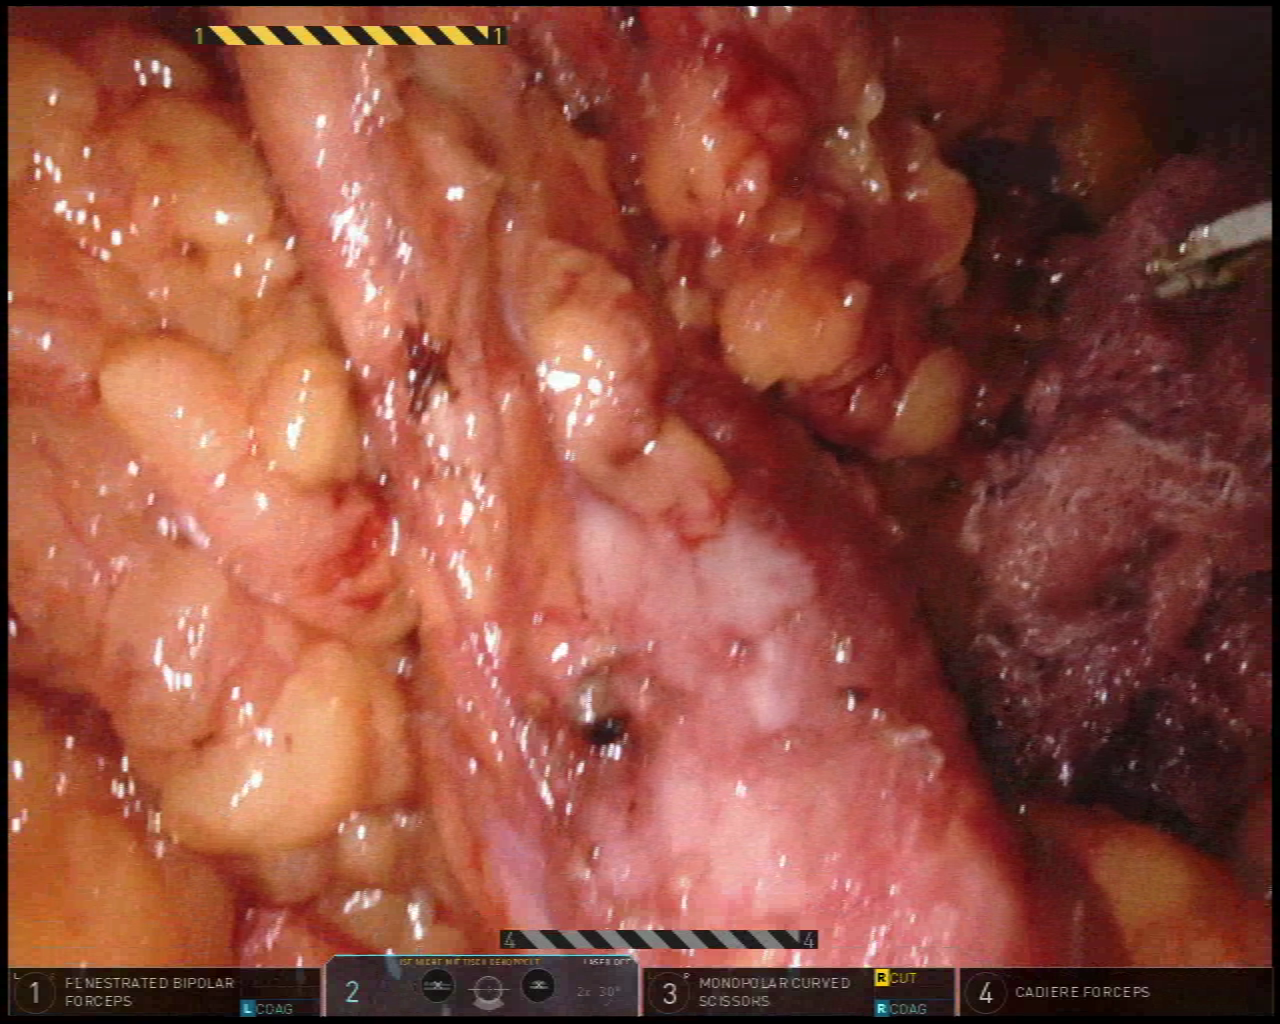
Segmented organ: stomach
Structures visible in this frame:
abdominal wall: yes
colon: no
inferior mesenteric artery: no
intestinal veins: no
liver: no
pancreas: no
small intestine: no
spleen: no
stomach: yes
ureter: no
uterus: no
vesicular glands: no